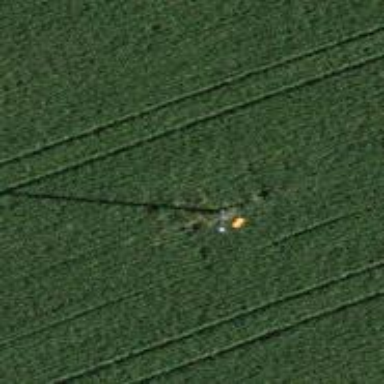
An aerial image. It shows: View of pole with roofed pipeline marker.